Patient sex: M
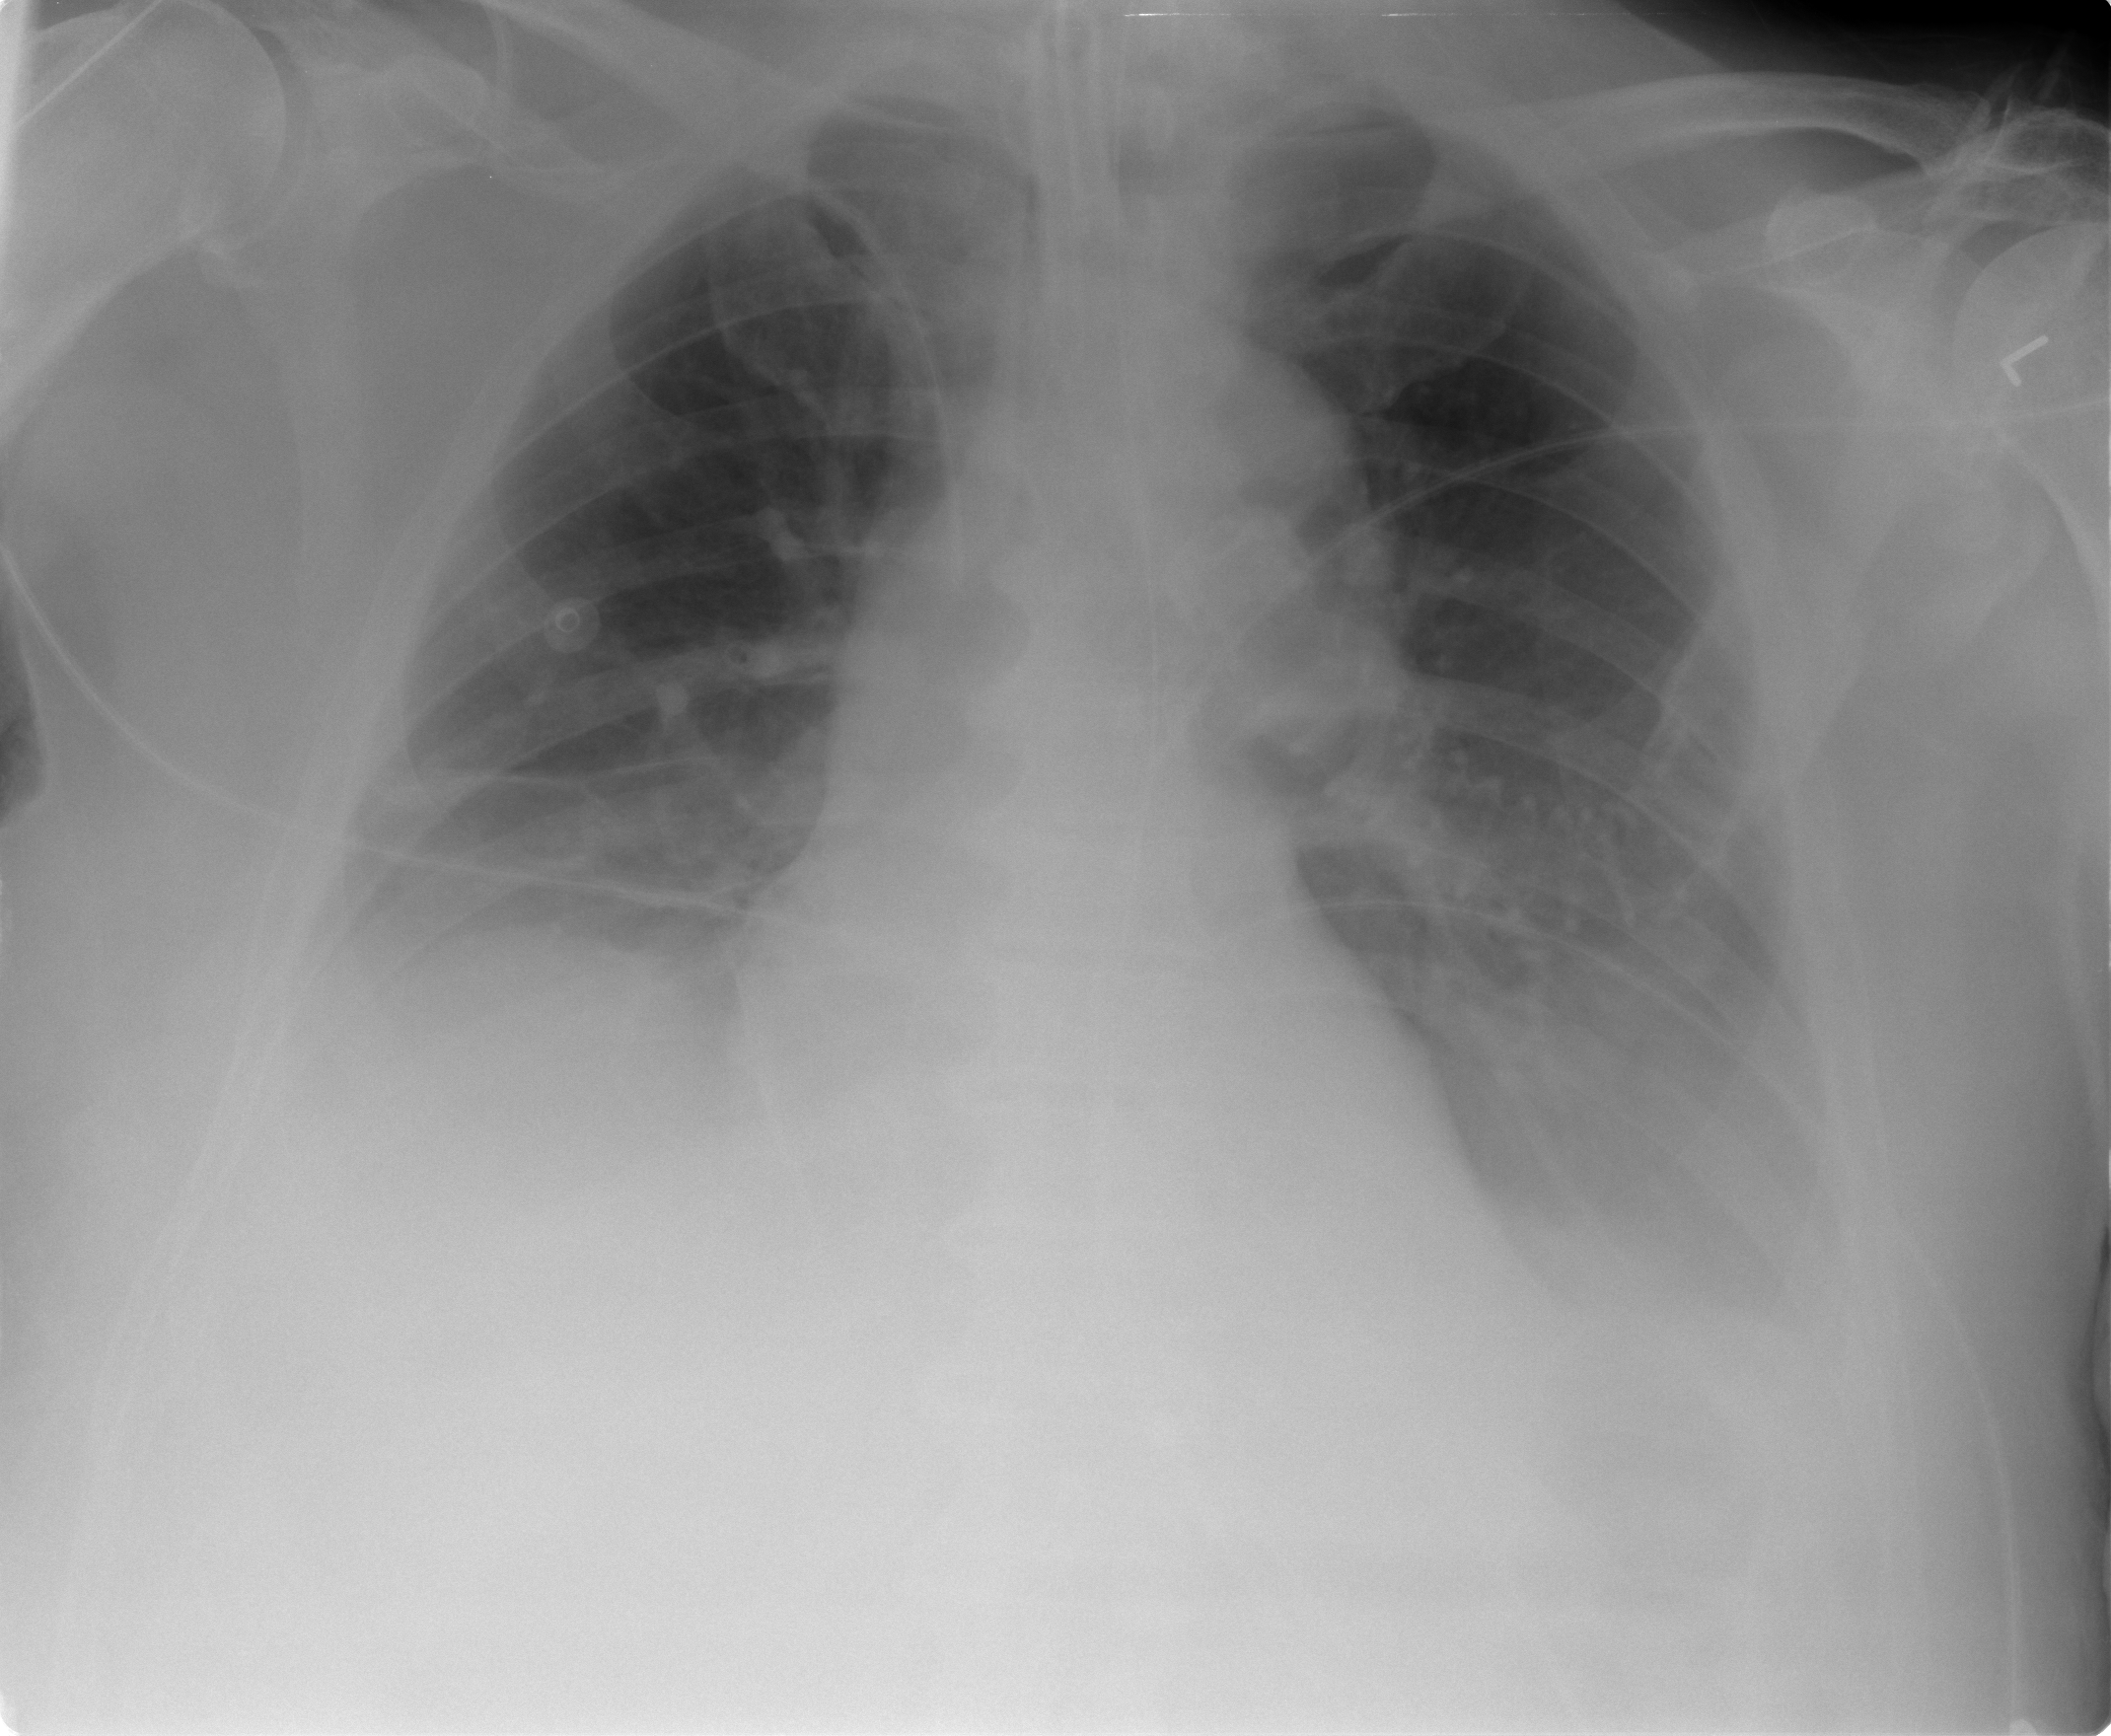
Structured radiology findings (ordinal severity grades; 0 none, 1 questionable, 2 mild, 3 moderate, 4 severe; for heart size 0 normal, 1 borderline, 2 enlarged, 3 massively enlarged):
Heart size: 0
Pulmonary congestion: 0
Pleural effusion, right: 2
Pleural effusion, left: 2
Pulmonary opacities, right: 0
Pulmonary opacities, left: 0
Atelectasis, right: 0
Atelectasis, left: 0